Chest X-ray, PA view. Patient: 50 years old, sex M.
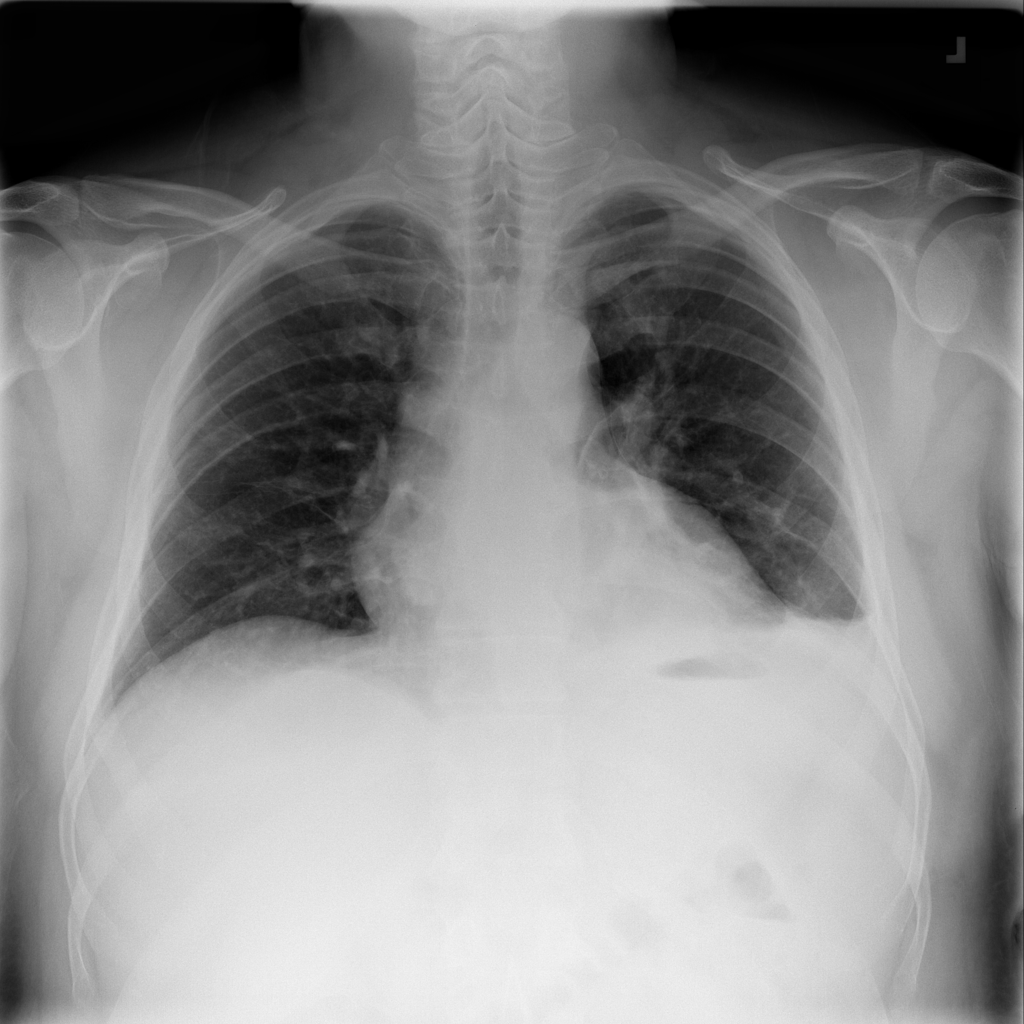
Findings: No Finding